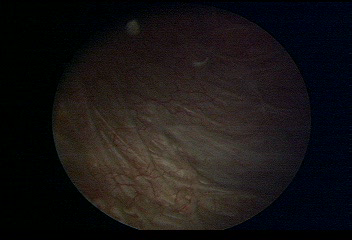
Modality: WLC
Class: Normal mucosa
Bladder cancer association: No